Aerial crown-view tile of a tropical tree (Barro Colorado Island, Panama), acquired 20250217:
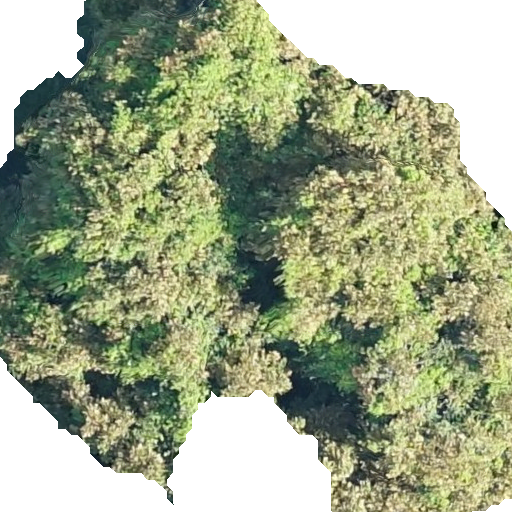
Species: Dipteryx oleifera
GBIF accepted scientific name: Dipteryx oleifera
Crown area: 326.76 m²